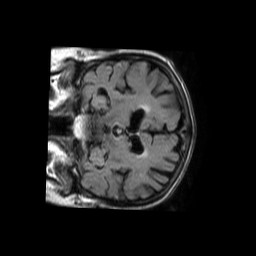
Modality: FLAIR
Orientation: coronal
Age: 77
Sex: male
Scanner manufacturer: philips
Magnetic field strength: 1.5 T
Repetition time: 6 s
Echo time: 0.12 s